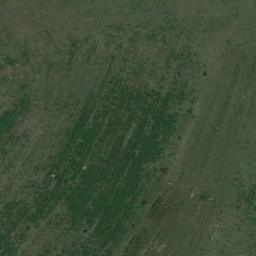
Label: meadow